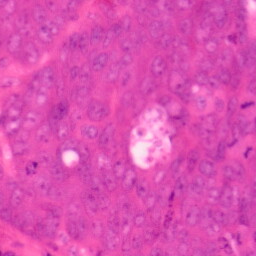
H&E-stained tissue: Colon